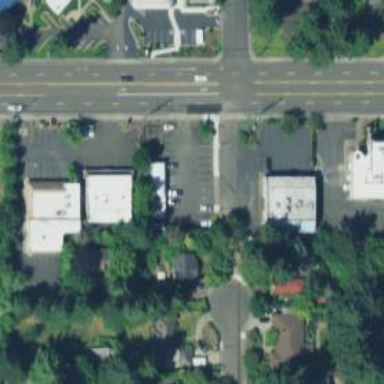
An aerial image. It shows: Parking space.